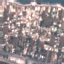
Land use / land cover class: Residential